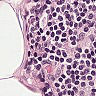
Metastatic tissue present: no